Aerial crown-view tile of a tropical tree (Barro Colorado Island, Panama), acquired 20240611:
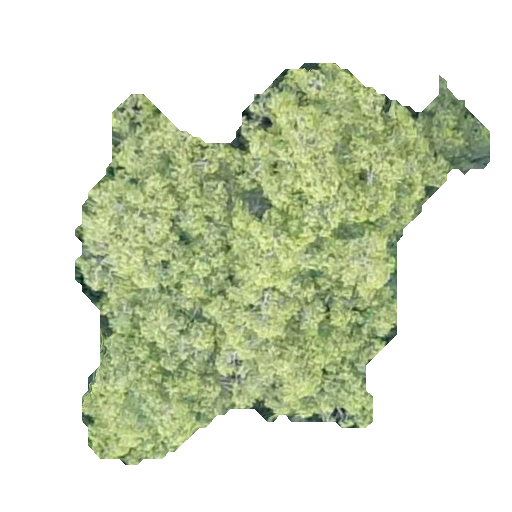
Species: Guatteria lucens
GBIF accepted scientific name: Guatteria lucens
Crown area: 165.386 m²